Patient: sex M, age 36
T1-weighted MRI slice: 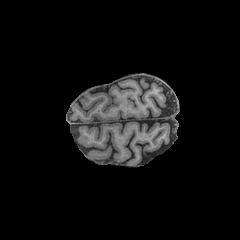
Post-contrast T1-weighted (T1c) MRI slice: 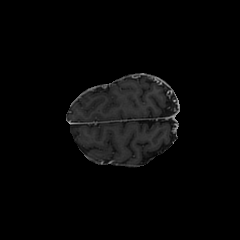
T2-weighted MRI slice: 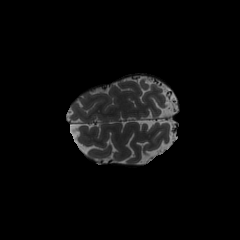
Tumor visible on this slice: no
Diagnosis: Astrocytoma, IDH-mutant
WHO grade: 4